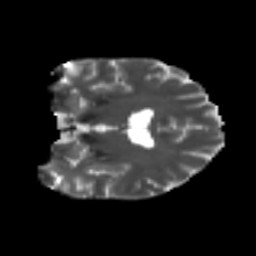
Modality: T2w
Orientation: coronal
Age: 36
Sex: female
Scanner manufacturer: ge
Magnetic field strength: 3 T
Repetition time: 7.8 s
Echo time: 0.0606 s